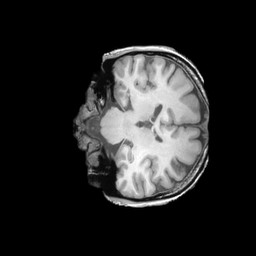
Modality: T1w
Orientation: coronal
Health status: ill
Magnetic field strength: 3 T